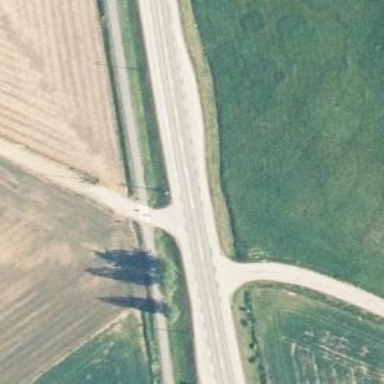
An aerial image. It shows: Unclassified road with asphalt surface that cuts through agricultural land.